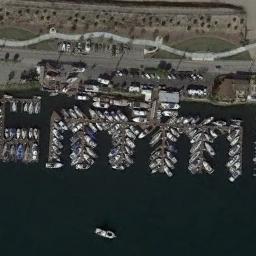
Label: harbor